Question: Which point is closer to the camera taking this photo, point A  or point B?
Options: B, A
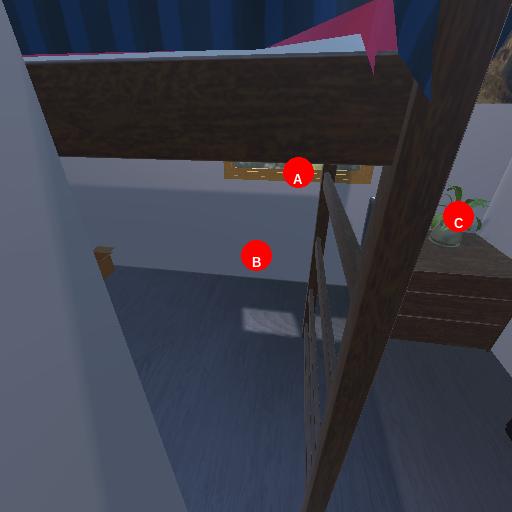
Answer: B